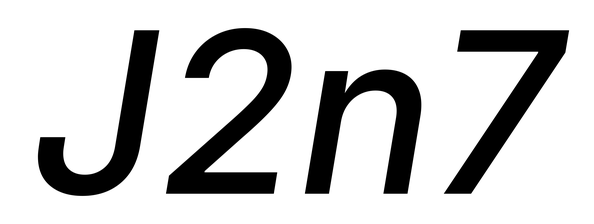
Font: Inter-Italic_Medium_Italic